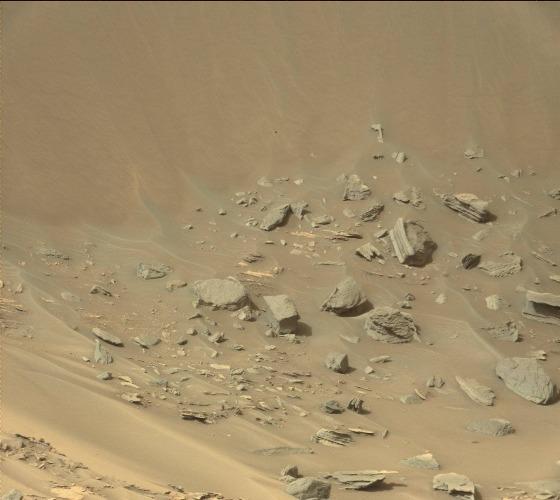
Terrain classes present: Bedrock, Gravel / Sand / Soil, Rock, Shadow